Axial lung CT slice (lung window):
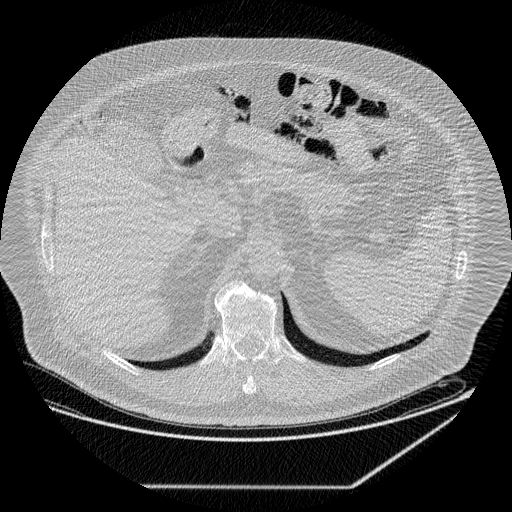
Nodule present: no